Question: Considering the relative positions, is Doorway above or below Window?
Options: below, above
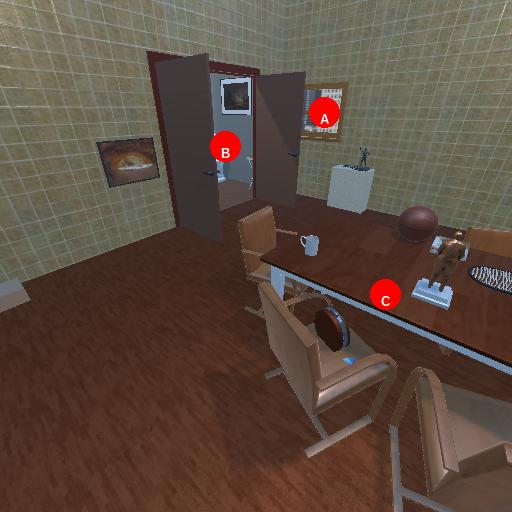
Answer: below